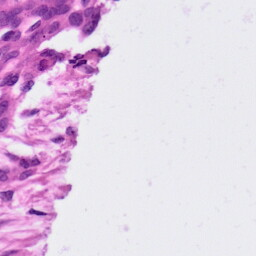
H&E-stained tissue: Ovarian